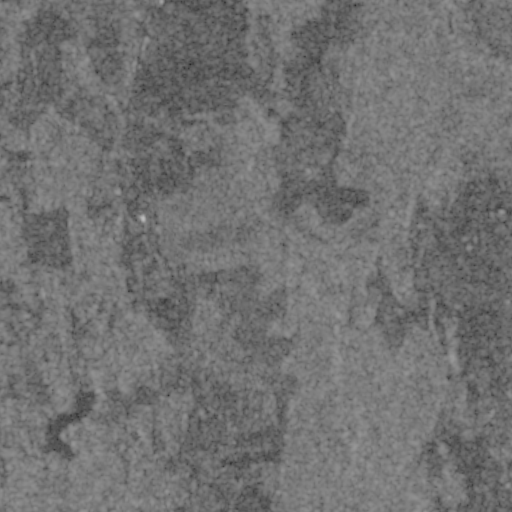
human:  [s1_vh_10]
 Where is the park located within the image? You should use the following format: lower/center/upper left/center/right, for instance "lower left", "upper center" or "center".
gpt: The park is located in the upper left of the image.
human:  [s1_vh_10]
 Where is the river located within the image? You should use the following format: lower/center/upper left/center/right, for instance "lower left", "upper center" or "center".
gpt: The river is located in the upper right of the image.
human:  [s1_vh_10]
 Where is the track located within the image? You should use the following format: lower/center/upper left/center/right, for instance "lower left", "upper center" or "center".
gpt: There is no track in the image.

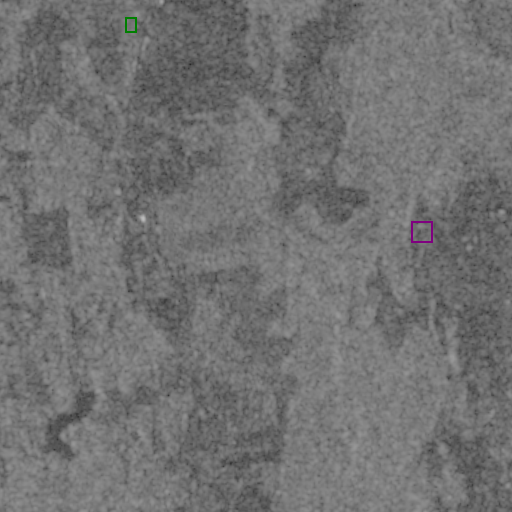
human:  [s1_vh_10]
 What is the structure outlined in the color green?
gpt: The structure outlined in green is a park.
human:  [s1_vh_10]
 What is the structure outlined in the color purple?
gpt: The structure outlined in purple is a solar farm.
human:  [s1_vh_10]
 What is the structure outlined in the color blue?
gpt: There is no blue outline.